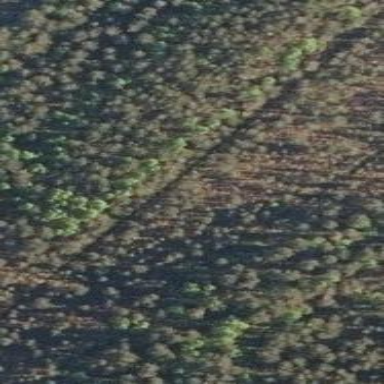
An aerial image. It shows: Woodland with needle-leaved trees.